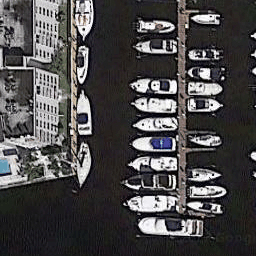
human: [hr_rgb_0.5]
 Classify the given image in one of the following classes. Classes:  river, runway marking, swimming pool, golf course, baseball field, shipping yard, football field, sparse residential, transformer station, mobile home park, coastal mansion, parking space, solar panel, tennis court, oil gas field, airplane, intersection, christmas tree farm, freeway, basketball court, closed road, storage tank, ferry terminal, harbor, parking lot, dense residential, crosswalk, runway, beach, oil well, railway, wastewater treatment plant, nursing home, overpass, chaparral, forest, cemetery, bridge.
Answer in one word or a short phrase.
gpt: harbor